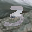
Label: 3